Question: In my app users can take a picture or upload an image from their device. This image is the source for a Jcrop function. This function works correctly, as in it 'crops' correctly. However the jcrop-tracker that previews what you are cropping doesn't show it's correct position on the image.
Please see this example:

When moving the tracker to the top of the image, it'll show almost the entire image. When moving further down, it'll show nothing at all. How is this possible?
My guess is this is because of jCrop having issues with downscaled pictures (for example pictures taken from device camera).
I use CSS to downscale the image so it can fit on on device screen:
'''
#imgContainer {
max-width: 100%;
max-height: 100%;
}
#imgContainer img {
max-width: 100%;
max-height: 100%;
}
'''
Is there any way to prevent this?
Here's my code:
'''
$(window).load(function() {
var jcrop_api, boundx, boundy;
function updatePreview(c) { // croping image preview
if (parseInt(c.w) > 0) {
var rx = 220 / c.w, ry = 220 / c.h;
}
}
function showCoords(c) { // show all coords
$('#x').val(c.x);
$('#y').val(c.y);
$('#x2').val(c.x2);
$('#y2').val(c.y2);
$('#w').val(c.w);
$('#h').val(c.h);
}
$('#cropImage').Jcrop({
onChange: updatePreview,
onSelect: showCoords,
bgFade: true,
bgOpacity: .8,
aspectRatio: 1,
maxSize: [ 150, 150 ],
boxWidth: 284,
boxHeight: 382
},function(){
jcrop_api = this;
});
var canvas = document.getElementById("canvasresult");
$("#m1-cropScreen-cropIt").on("click", function(){
var context = canvas.getContext("2d");
var img = document.getElementById("cropImage"),
$img = $(img),
imgW = img.naturalWidth,
imgH = img.naturalHeight;
console.log($img.width());
console.log($img.height());
var ratioY = imgH / $img.height(),
ratioX = imgW / $img.width();
var getX = $('#x').val() * ratioX,
getY = $('#y').val() * ratioY,
getWidth = $('#w').val() * ratioX,
getHeight = $('#h').val() * ratioY;
context.drawImage(img,getX,getY,getWidth,getHeight,0,0,150,150);
$('#cropResult').attr('src', canvas.toDataURL());
});
});
'''
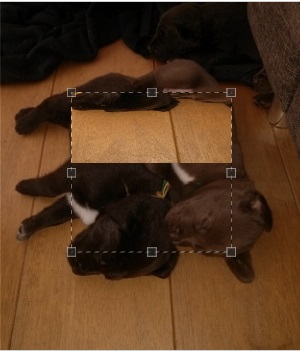
Answer: Gentleman, I'm sorry for the delay in responding to you. Thank you everyone who replied on my question.
I've had a very busy week so I had little time to work on this project. Today I've picked it up again and I first tried to solve this problem myself again.
Fortunately, this time it worked. I ended up using Jcrop's <URL>